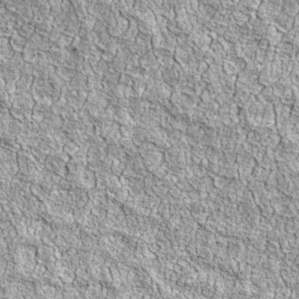
Label: non_frost